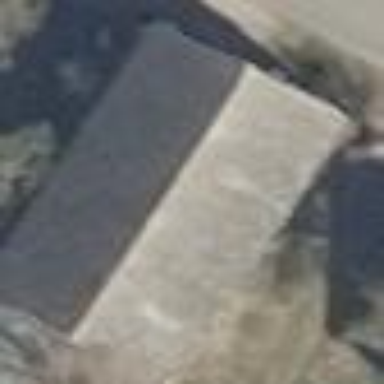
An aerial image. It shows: Farm auxiliary building with gabled roof.